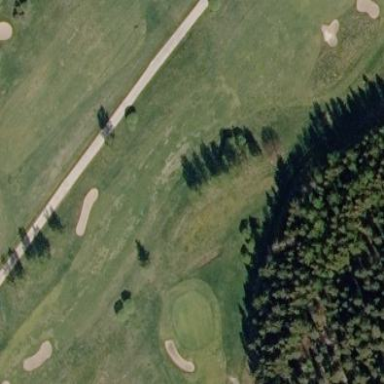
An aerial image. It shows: Golf fairway surrounded by grass.